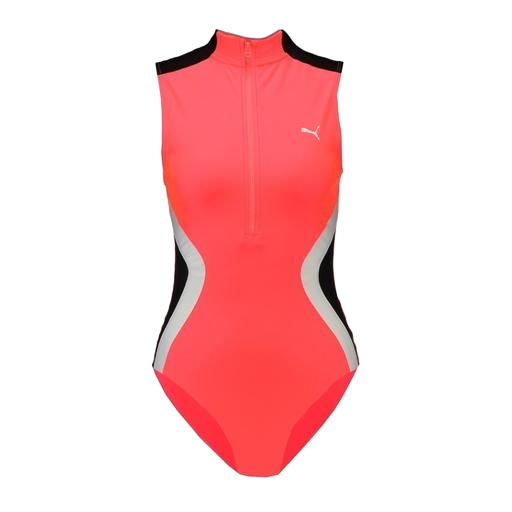
pink women's liane vest, active tank, sleeveless zip, white background